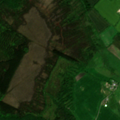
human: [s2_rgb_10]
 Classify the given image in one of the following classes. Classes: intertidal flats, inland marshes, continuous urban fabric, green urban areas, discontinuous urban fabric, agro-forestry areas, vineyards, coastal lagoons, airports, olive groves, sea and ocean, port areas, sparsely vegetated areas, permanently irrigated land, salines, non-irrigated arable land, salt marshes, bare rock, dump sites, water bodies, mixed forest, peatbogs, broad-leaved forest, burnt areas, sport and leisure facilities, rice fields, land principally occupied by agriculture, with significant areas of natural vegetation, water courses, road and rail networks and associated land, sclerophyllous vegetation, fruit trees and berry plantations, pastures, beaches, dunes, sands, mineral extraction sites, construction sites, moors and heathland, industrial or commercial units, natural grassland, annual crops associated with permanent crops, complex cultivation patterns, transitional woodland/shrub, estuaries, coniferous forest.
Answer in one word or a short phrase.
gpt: non-irrigated arable land, pastures, mixed forest, peatbogs